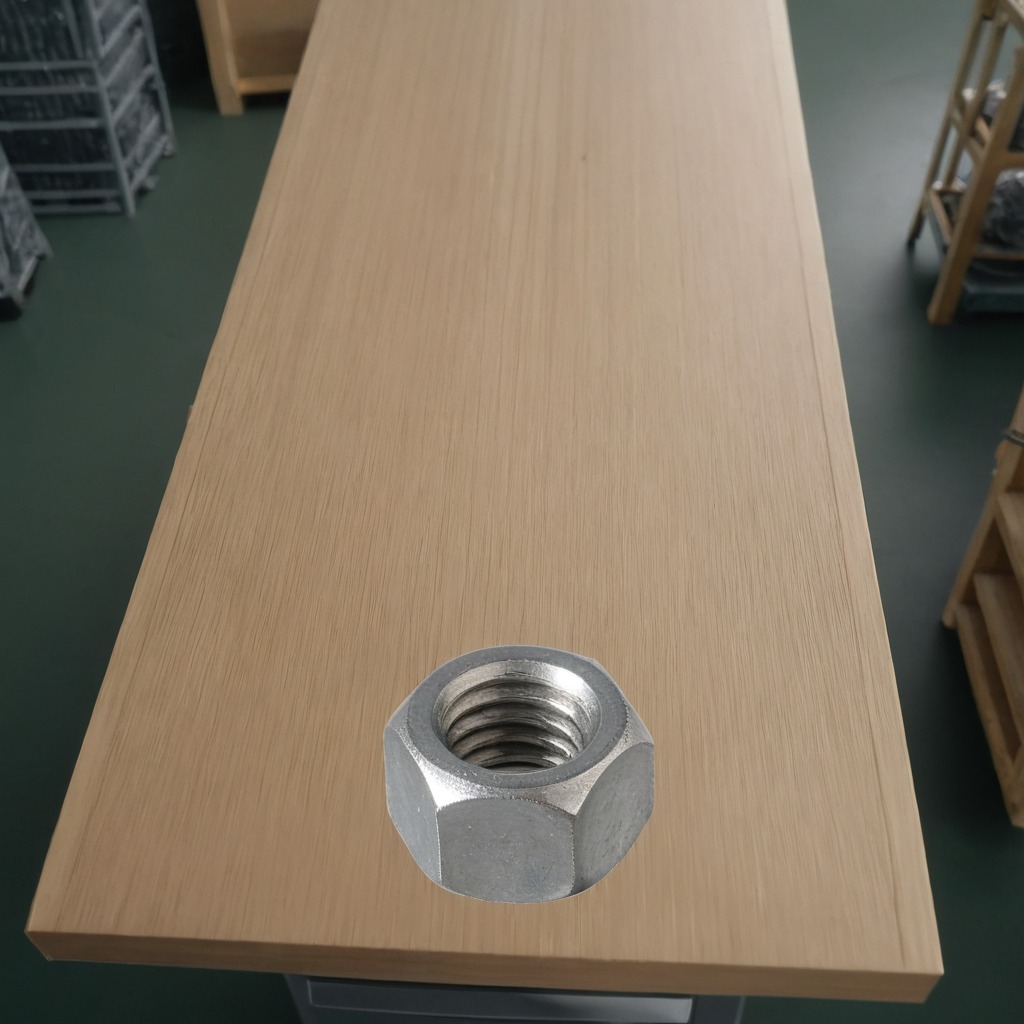
A metal nut is lying on the workbench.